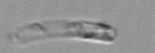
Label: Guinardia_striata